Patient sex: M
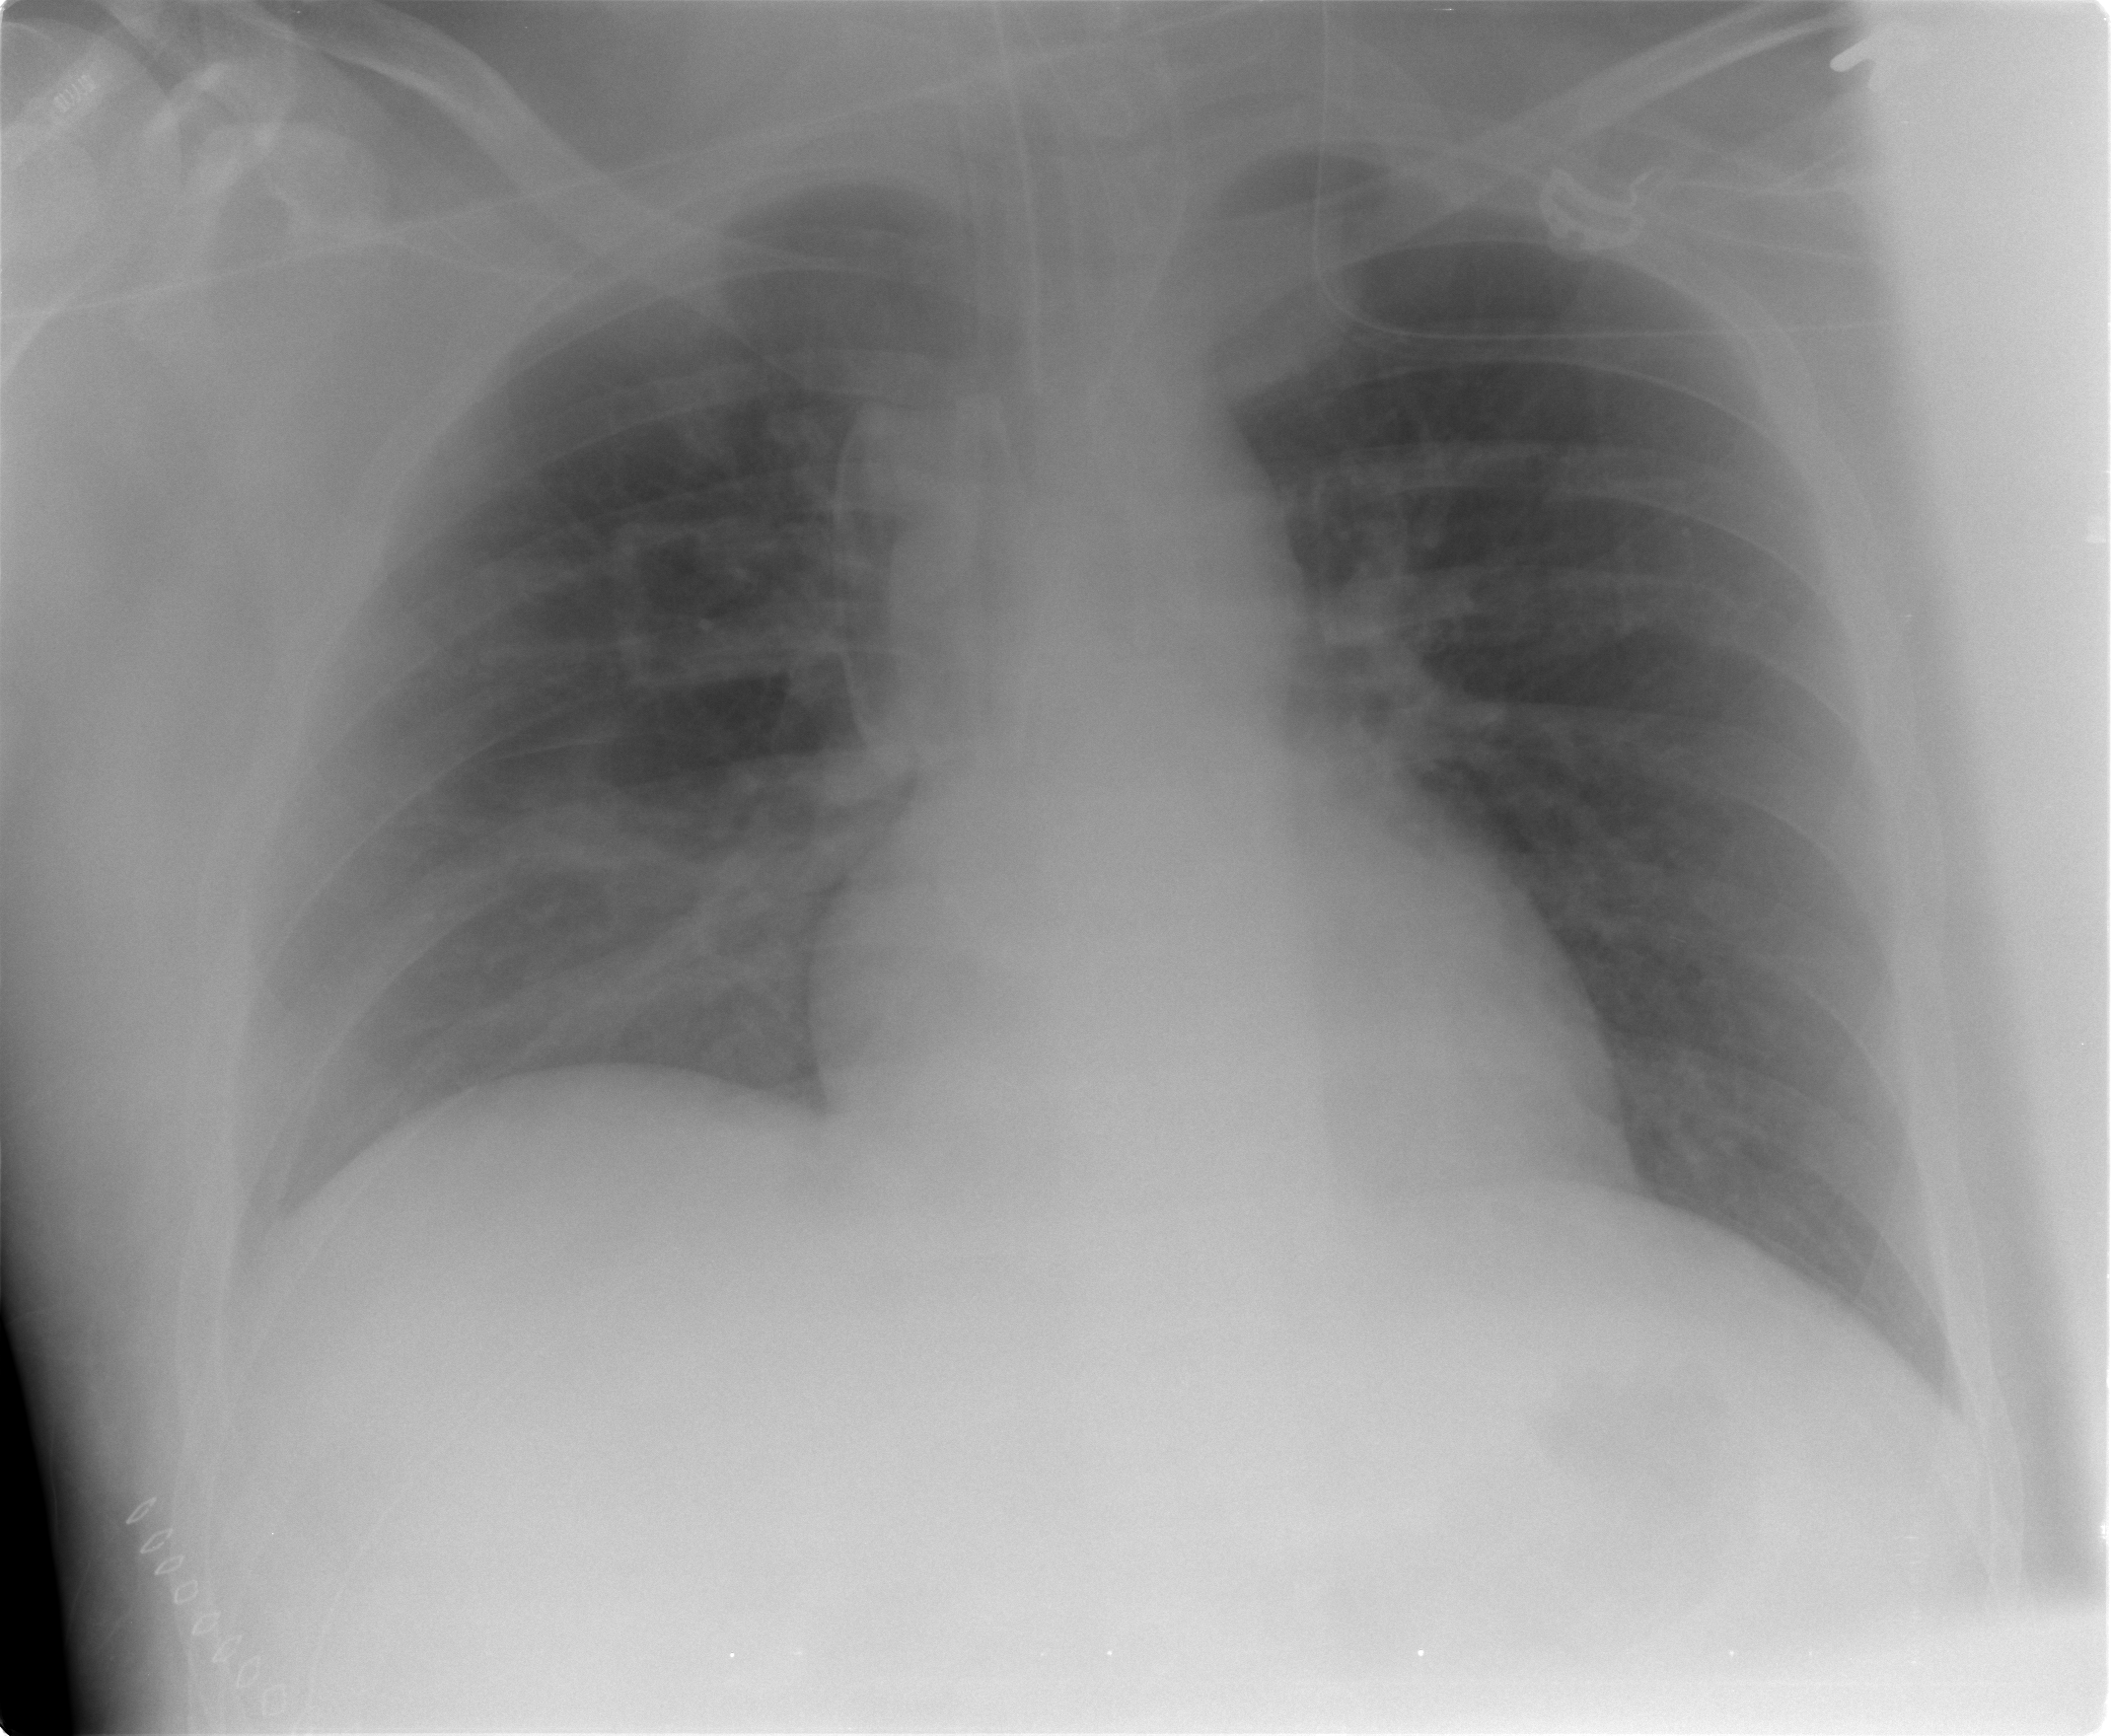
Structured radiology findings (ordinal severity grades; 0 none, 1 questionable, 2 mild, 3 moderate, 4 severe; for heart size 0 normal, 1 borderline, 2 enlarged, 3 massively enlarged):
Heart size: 0
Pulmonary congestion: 0
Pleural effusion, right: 0
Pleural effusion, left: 0
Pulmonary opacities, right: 0
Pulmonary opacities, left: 0
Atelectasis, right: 2
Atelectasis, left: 0